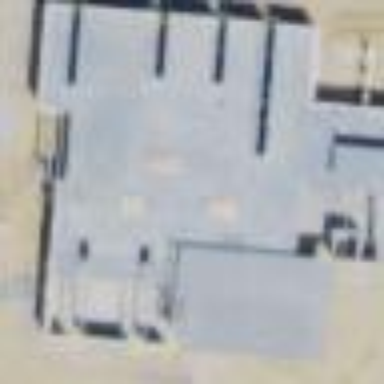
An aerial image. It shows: Police building.